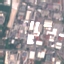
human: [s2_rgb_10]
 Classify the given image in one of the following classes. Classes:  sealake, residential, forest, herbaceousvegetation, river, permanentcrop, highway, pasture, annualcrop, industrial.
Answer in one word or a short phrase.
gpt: Industrial